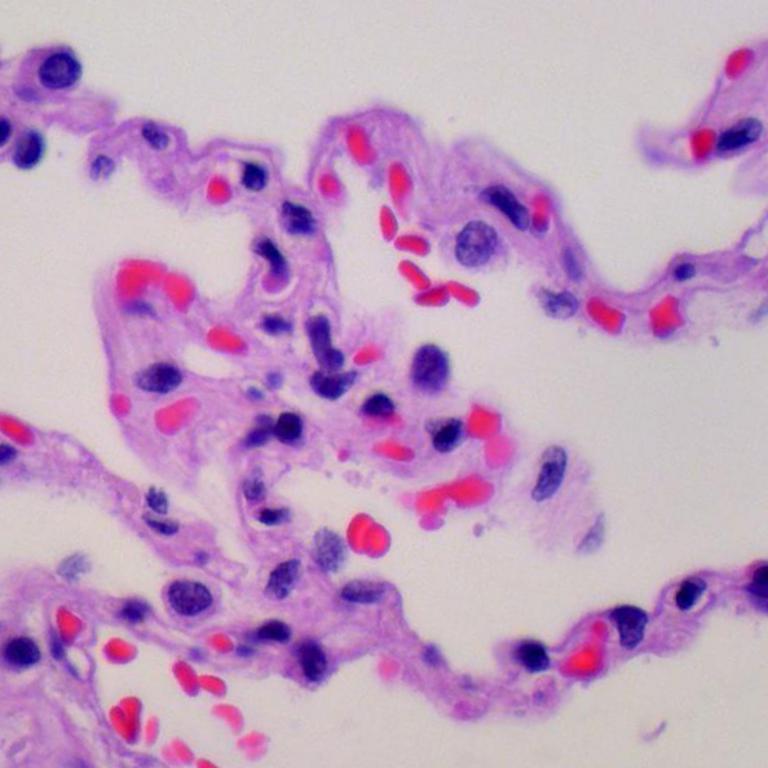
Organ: lung
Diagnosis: benign